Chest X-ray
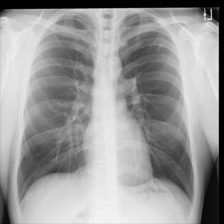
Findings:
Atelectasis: negative
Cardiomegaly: negative
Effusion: negative
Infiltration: negative
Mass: negative
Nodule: positive
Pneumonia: negative
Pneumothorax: negative
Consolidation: negative
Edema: negative
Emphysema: negative
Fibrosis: negative
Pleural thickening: negative
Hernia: negative